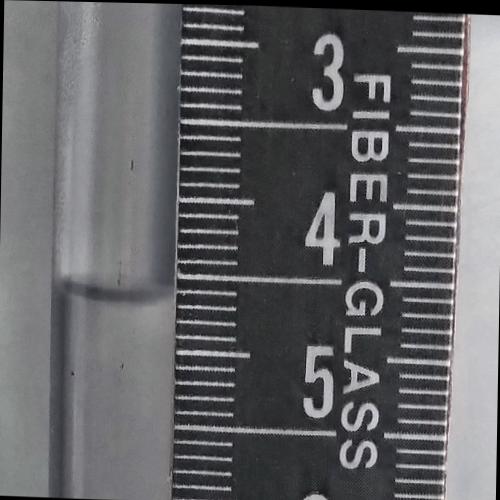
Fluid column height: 4.7 cm